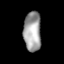
Tissue: lung
Cell type: T cells
Senescence score: 0.2298
Nuclear area (px): 677
Mean DAPI intensity: 160.549